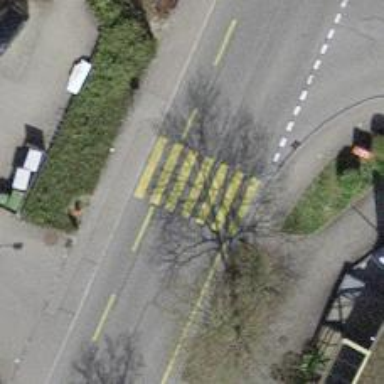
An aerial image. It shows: Uncontrolled zebra crossing with zebra markings.